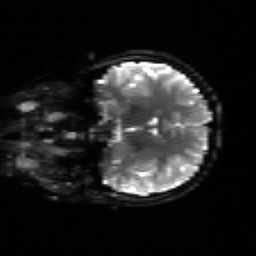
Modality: sbref
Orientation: coronal
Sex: female
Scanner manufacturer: siemens
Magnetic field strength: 3 T
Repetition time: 5 s
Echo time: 0.071 s